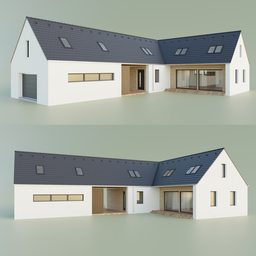
Label: architecture